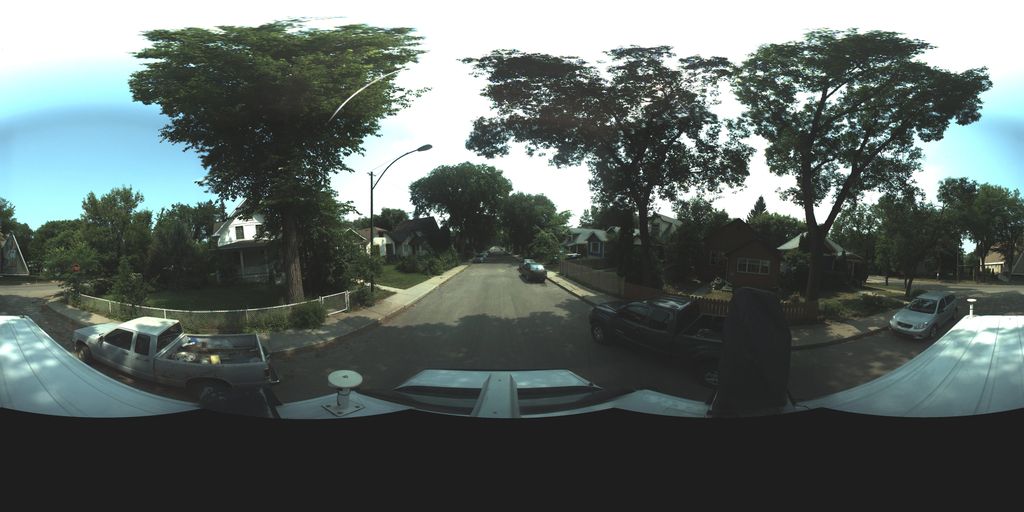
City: saskatoon